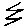
Label: zigzag